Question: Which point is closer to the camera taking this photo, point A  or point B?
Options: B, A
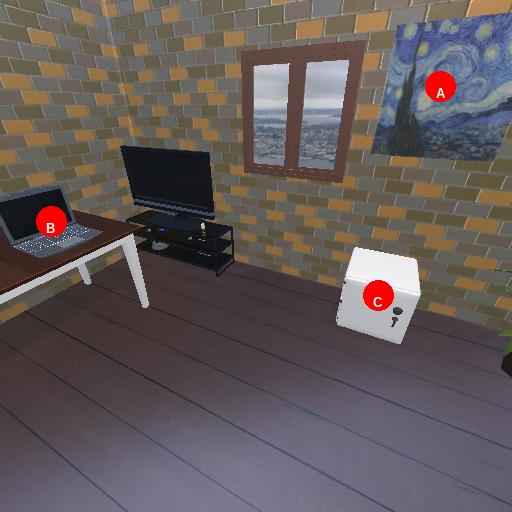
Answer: B